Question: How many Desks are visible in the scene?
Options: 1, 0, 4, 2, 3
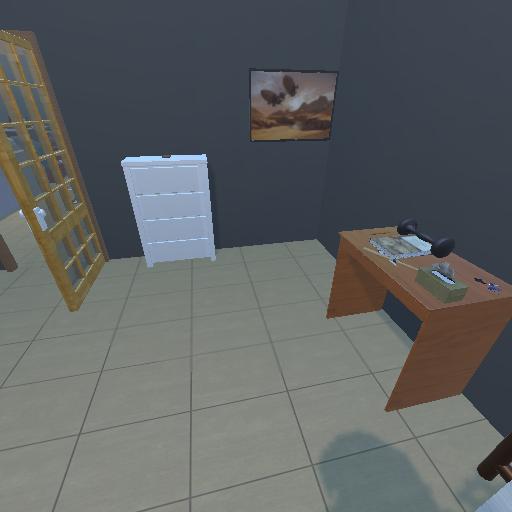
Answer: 1